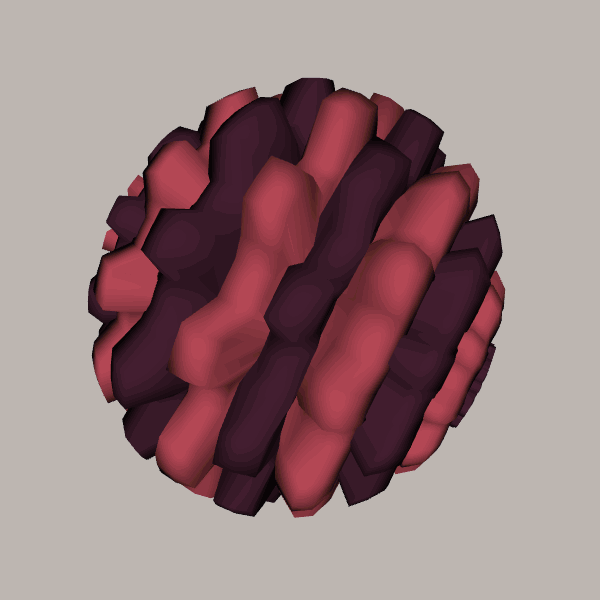
Background: light